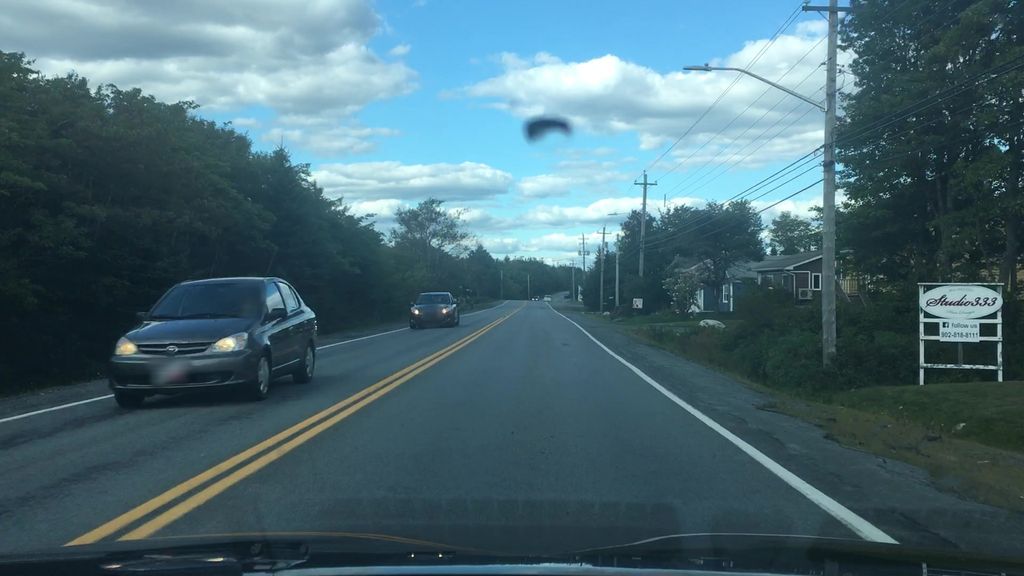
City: halifax